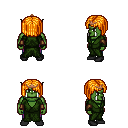
a pixel art fantasy rpg character, male body template, orc, green skin, green robe, magenta pants, light blonde pageboy hairstyle, bronze tiara, leather bracers, black shoes, four views (front, back, left, right), 2x2 character sprite sheet, small pixel art, hard edges, no anti-aliasing